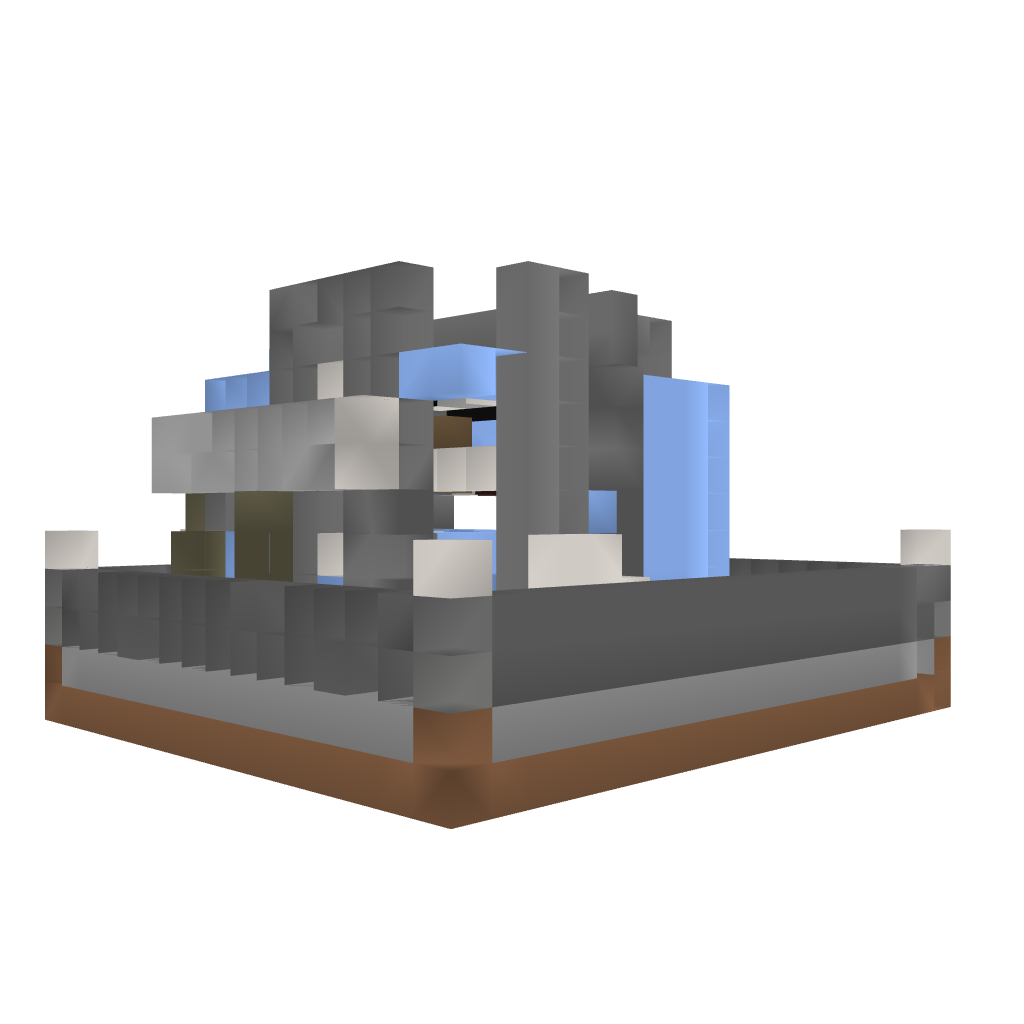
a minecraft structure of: Small Modern Home